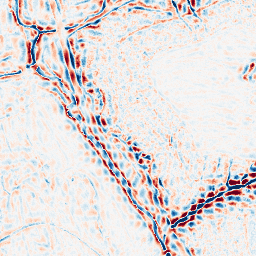
Category: wavelet
Decomposition family: wavelet_dwt
Decomposition parameters: wavelet: db8
level: 3
Upsampling method: regularized
Upsampling parameters: scale: 4
lambda_reg: 0.01
Upsampling scale: 4